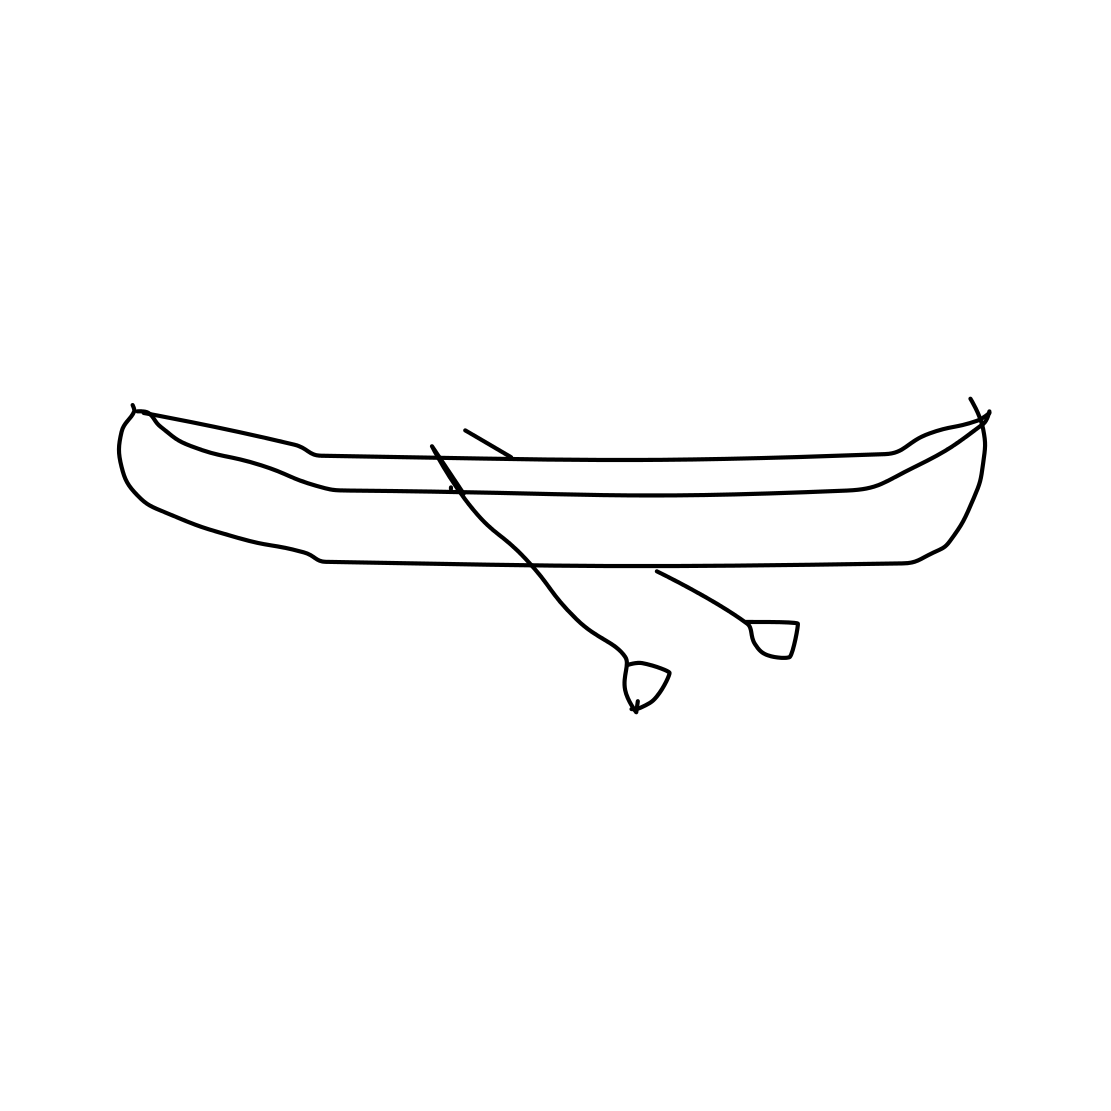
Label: canoe